Interaction volume radius: 5 \u00c5
Interaction volume height: 20 \u00c5
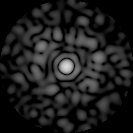
Disorder parameter: 0.7608